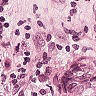
Metastatic tissue present: yes